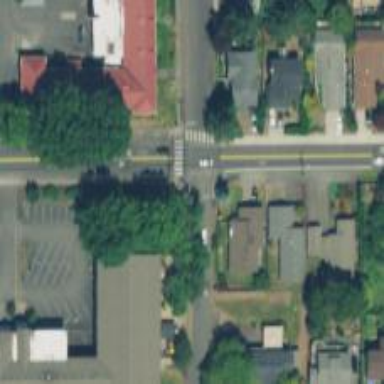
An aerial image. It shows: Road with stop sign.